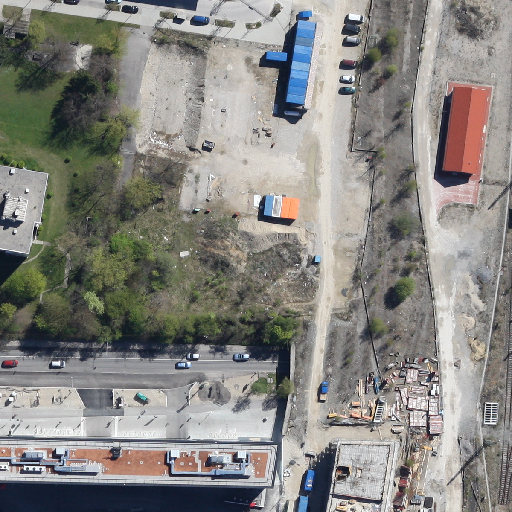
Referring expression: impervious surface